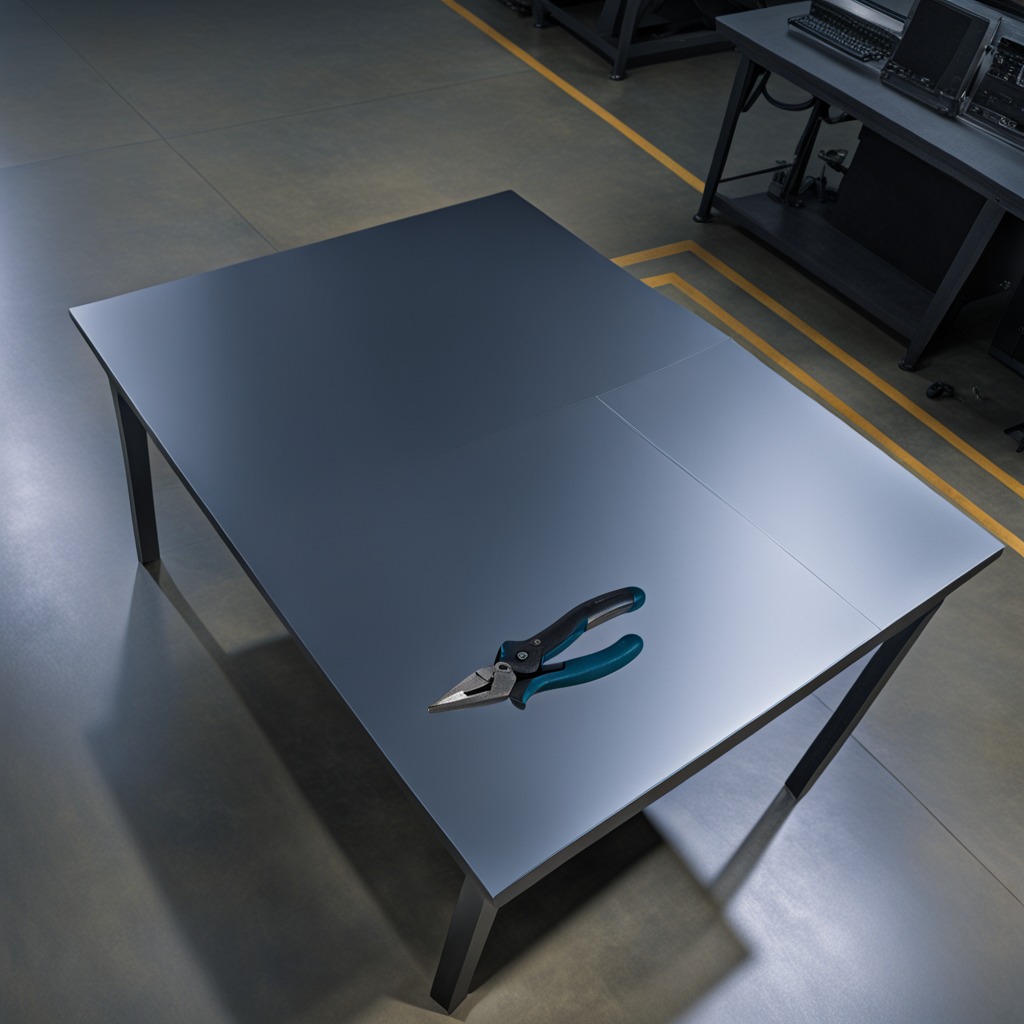
A plier is lying on the tabletop.